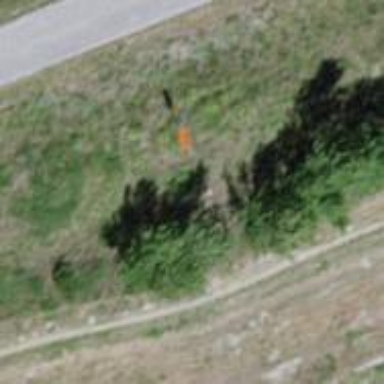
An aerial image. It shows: Pole with roof-covered pipeline marker.